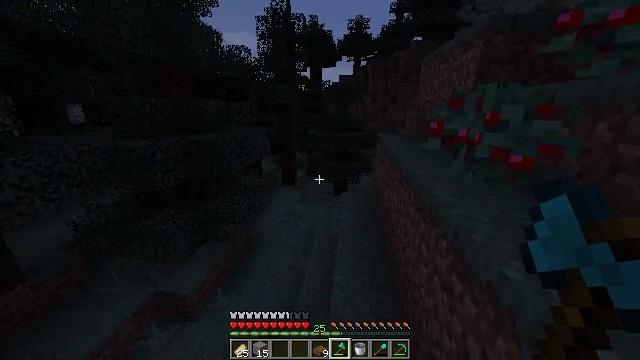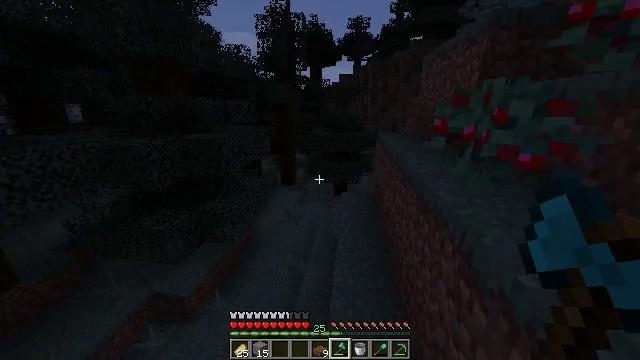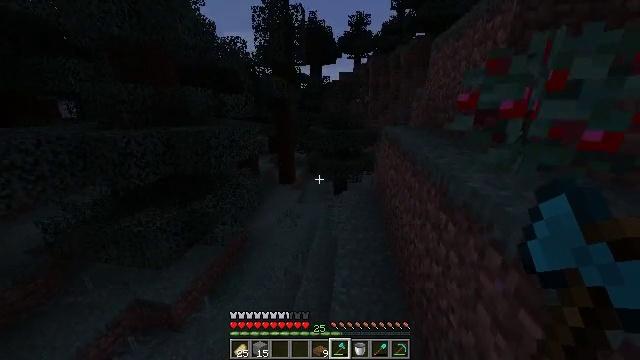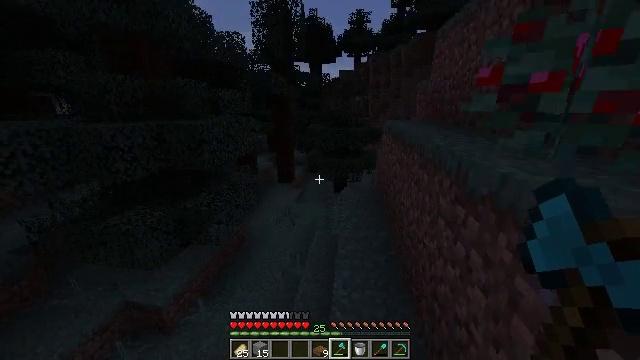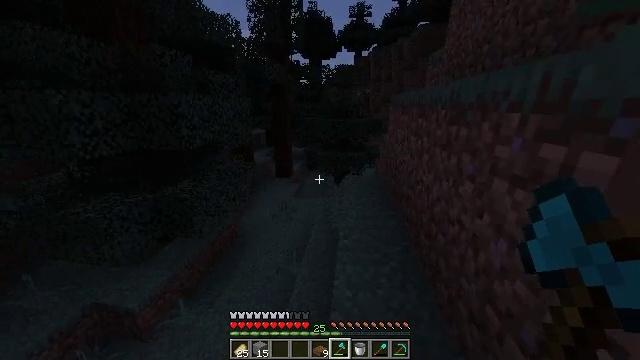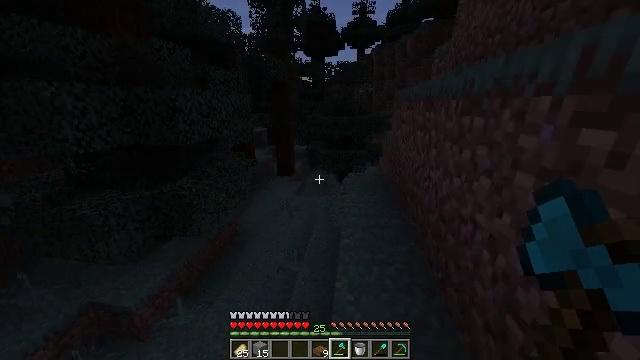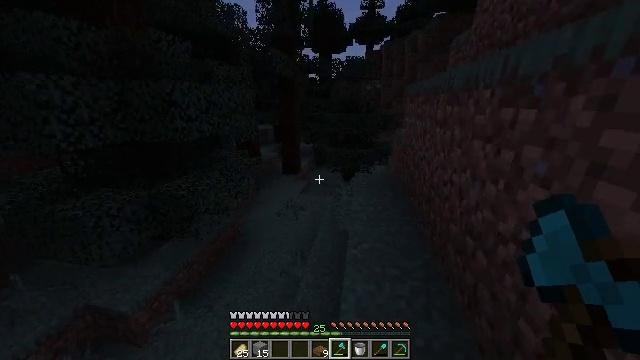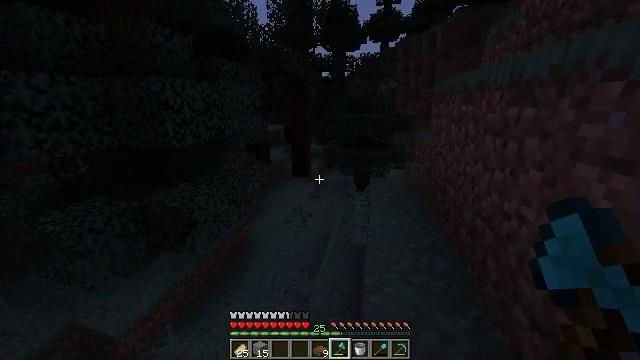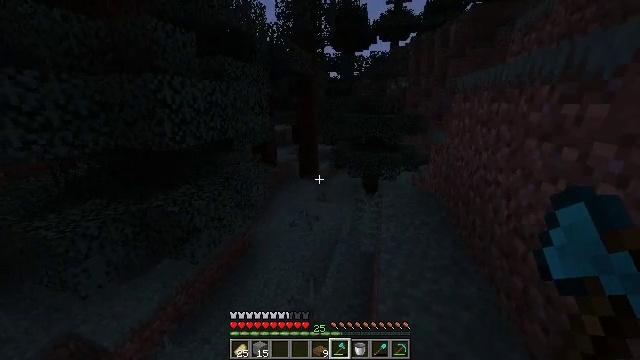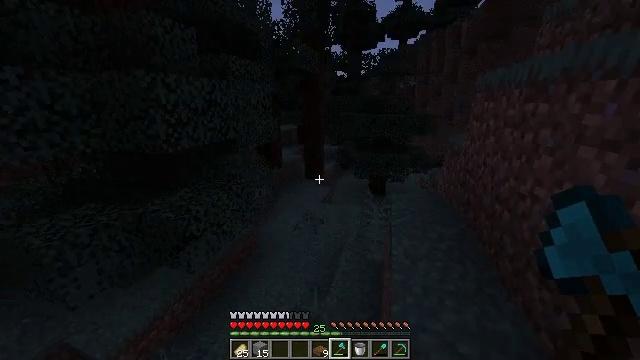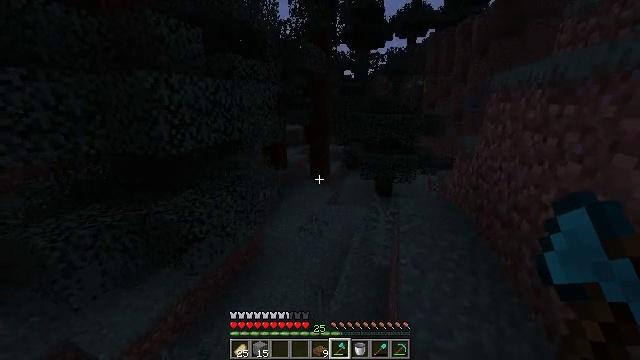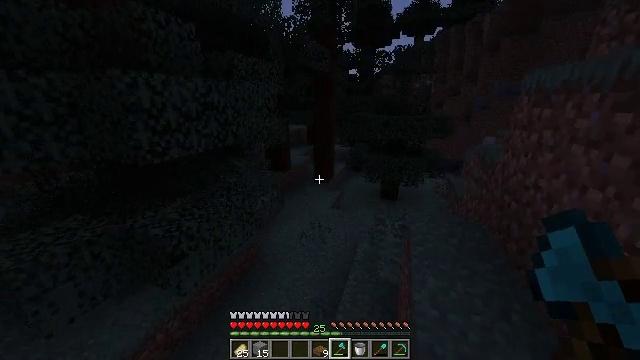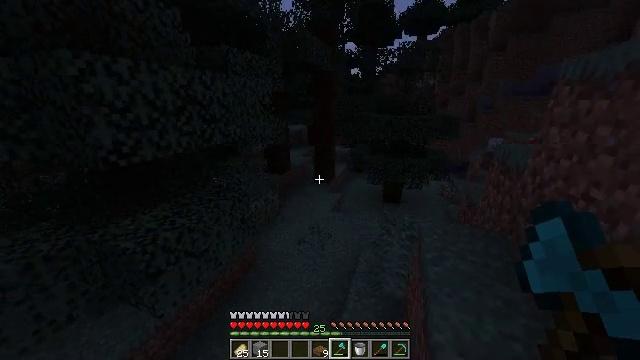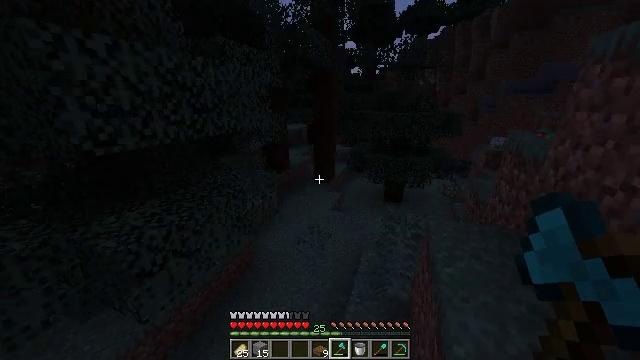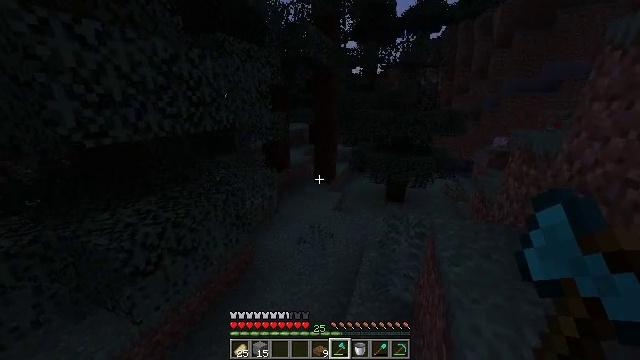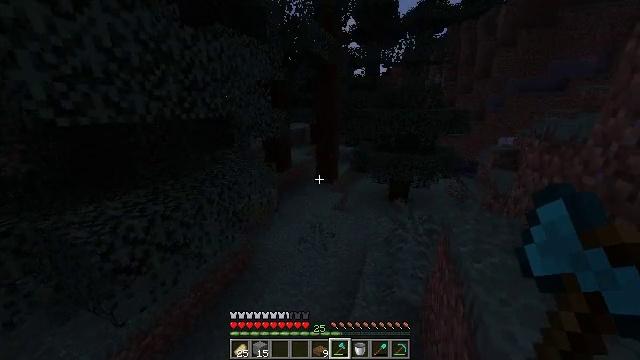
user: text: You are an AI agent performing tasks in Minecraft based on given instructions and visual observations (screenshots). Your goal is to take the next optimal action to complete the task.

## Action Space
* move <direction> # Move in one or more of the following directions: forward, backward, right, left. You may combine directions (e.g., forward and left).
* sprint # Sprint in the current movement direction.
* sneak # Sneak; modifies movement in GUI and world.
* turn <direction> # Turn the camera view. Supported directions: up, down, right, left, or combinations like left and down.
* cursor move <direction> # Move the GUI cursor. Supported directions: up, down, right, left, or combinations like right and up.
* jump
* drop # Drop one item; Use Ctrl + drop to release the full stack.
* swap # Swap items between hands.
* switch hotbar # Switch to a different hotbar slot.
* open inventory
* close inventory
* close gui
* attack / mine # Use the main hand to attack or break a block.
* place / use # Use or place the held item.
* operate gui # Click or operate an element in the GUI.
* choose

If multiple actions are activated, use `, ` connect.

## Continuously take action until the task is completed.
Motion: motion action
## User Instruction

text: Hunt a cow.
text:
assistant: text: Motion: move forward
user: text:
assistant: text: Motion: move forward
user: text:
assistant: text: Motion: move forward
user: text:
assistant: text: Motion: move forward
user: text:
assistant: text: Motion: move forward
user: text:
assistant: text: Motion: move forward, turn left
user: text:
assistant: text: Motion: move forward, turn left
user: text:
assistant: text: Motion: move forward, sprint, turn left
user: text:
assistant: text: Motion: move forward, sprint, turn left
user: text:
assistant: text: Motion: move forward, sprint, turn left
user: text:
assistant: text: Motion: move forward, sprint, turn left
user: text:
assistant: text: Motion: move forward, sprint
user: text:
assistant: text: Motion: move forward
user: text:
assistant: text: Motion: move forward
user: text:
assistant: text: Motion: move forward
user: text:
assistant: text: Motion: move forward
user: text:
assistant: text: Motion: move forward
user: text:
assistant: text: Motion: move forward
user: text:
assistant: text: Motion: move forward
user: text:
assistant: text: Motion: move forward, sprint, turn left and up
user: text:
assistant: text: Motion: move forward, sprint
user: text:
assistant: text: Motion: move forward, sprint
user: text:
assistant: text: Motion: move forward
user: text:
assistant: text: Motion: move forward
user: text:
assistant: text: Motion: move forward
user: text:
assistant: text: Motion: move forward
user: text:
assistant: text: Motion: move forward
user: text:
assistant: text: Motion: move forward
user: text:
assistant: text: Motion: move forward
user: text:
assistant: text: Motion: move forward